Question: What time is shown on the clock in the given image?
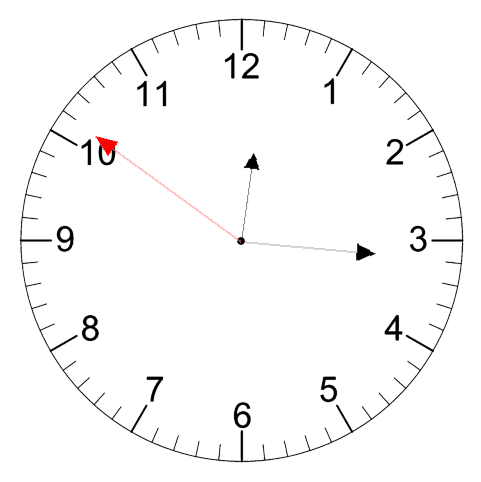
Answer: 12:15:51